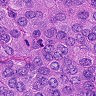
Metastatic tissue present: yes